Aerial crown-view tile of a tropical tree (Barro Colorado Island, Panama), acquired 20250217:
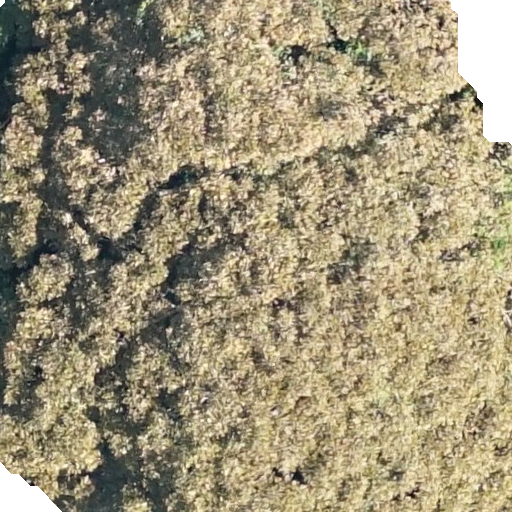
Species: Dipteryx oleifera
GBIF accepted scientific name: Dipteryx oleifera
Crown area: 504.009 m²